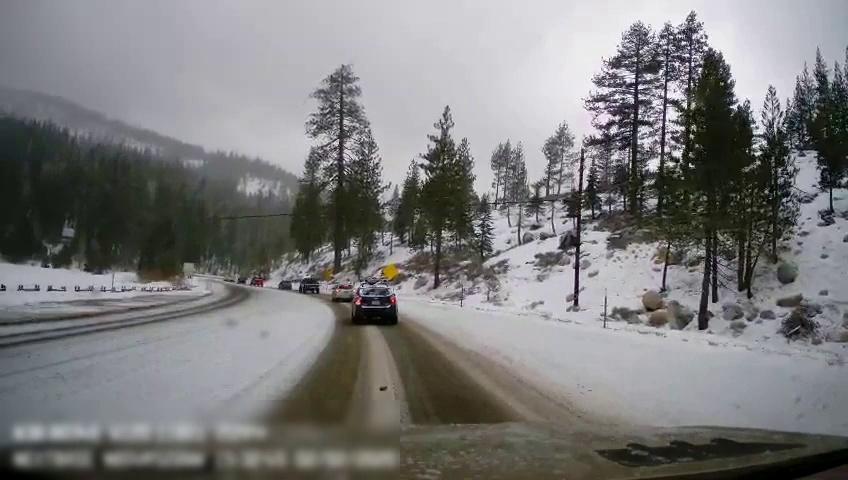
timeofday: Day
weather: Snowy
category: Drivable Space
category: Vehicles | Car
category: Vehicles | Truck
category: Vehicles | Car
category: Traffic | Signs